Group 1:
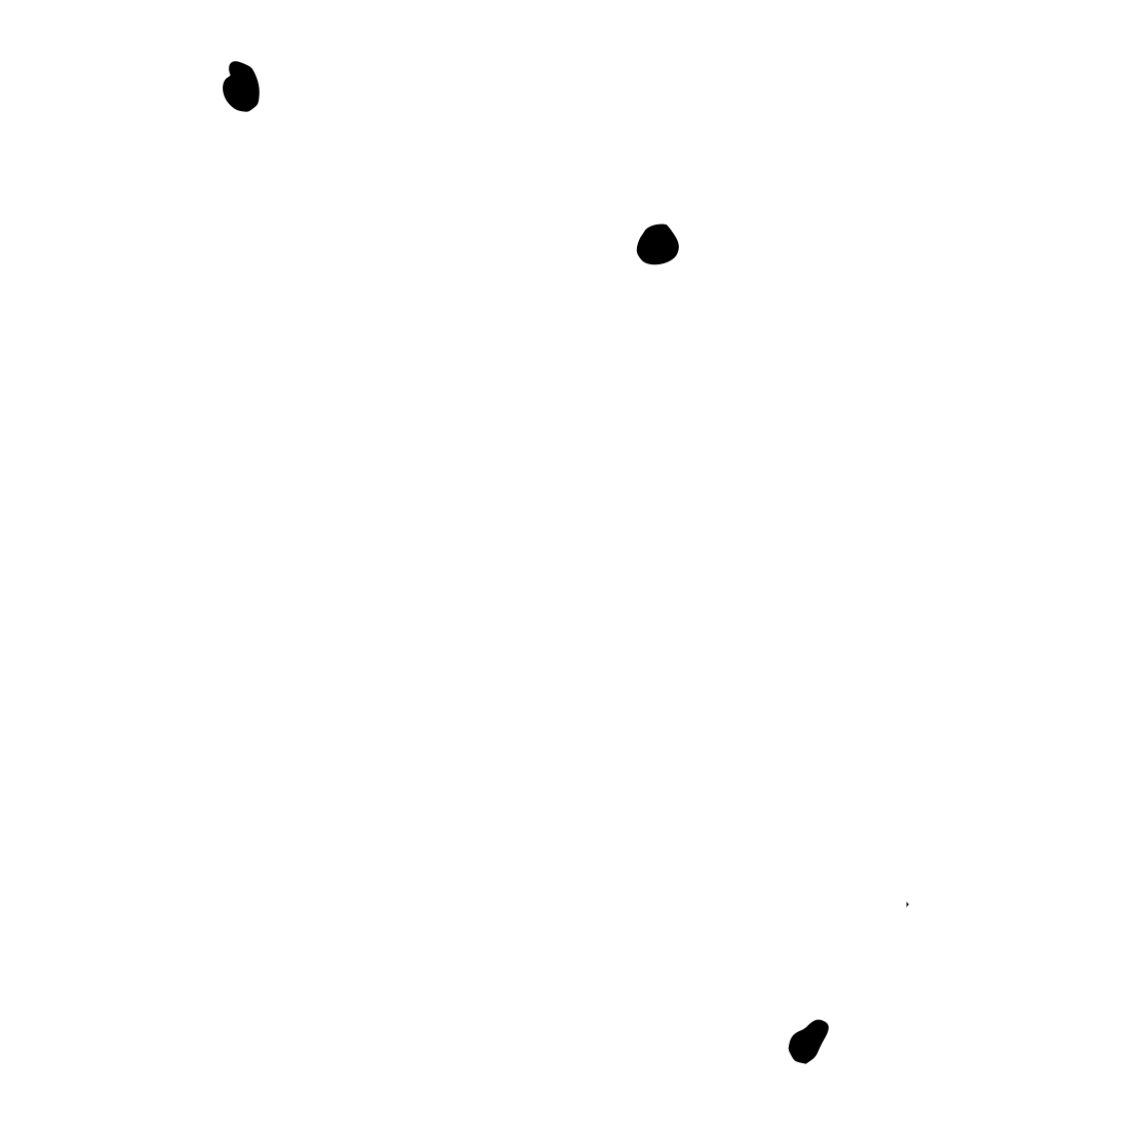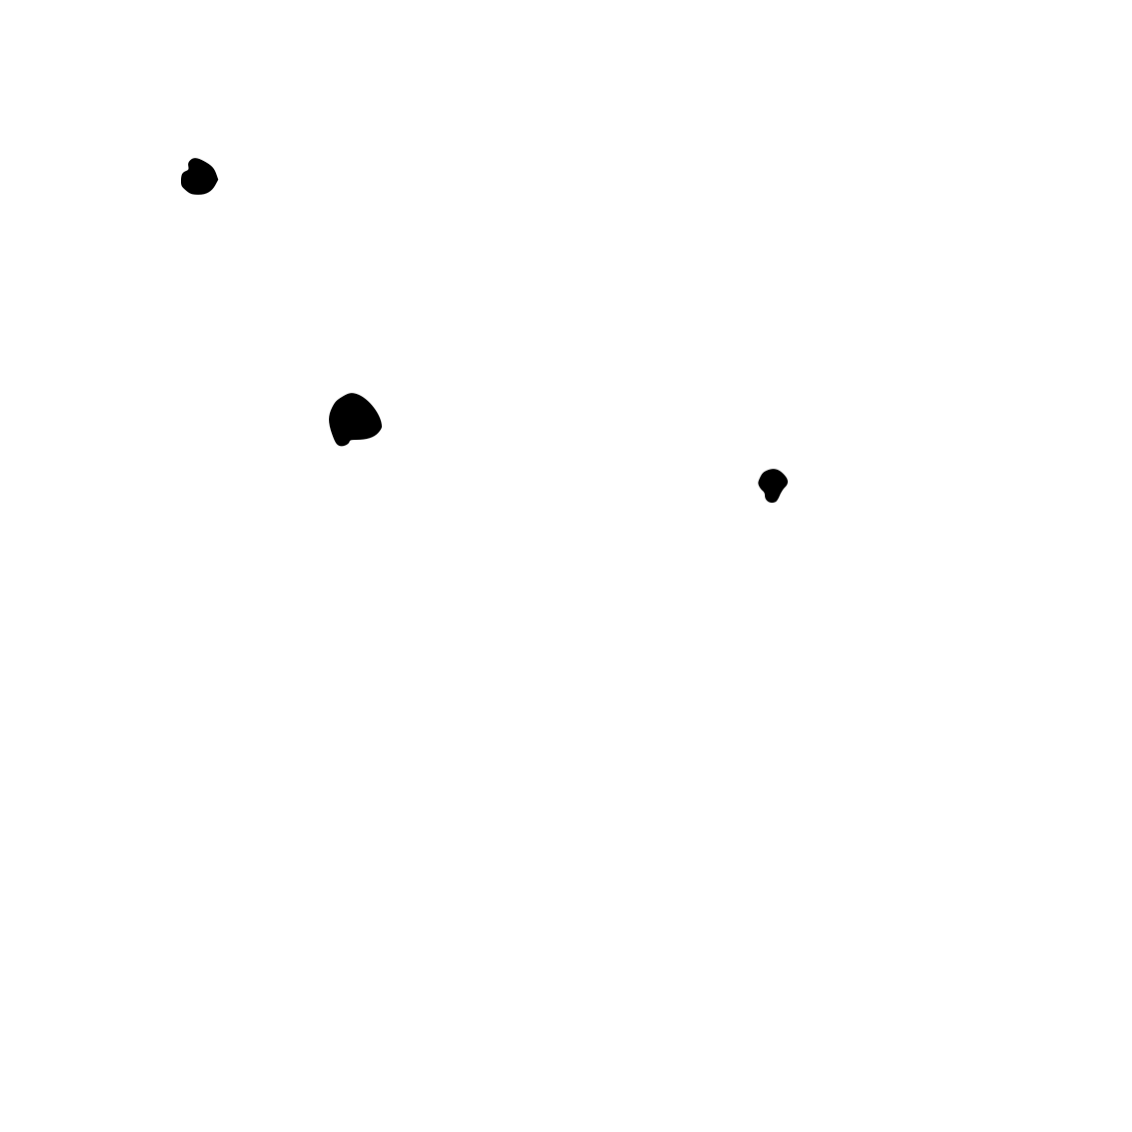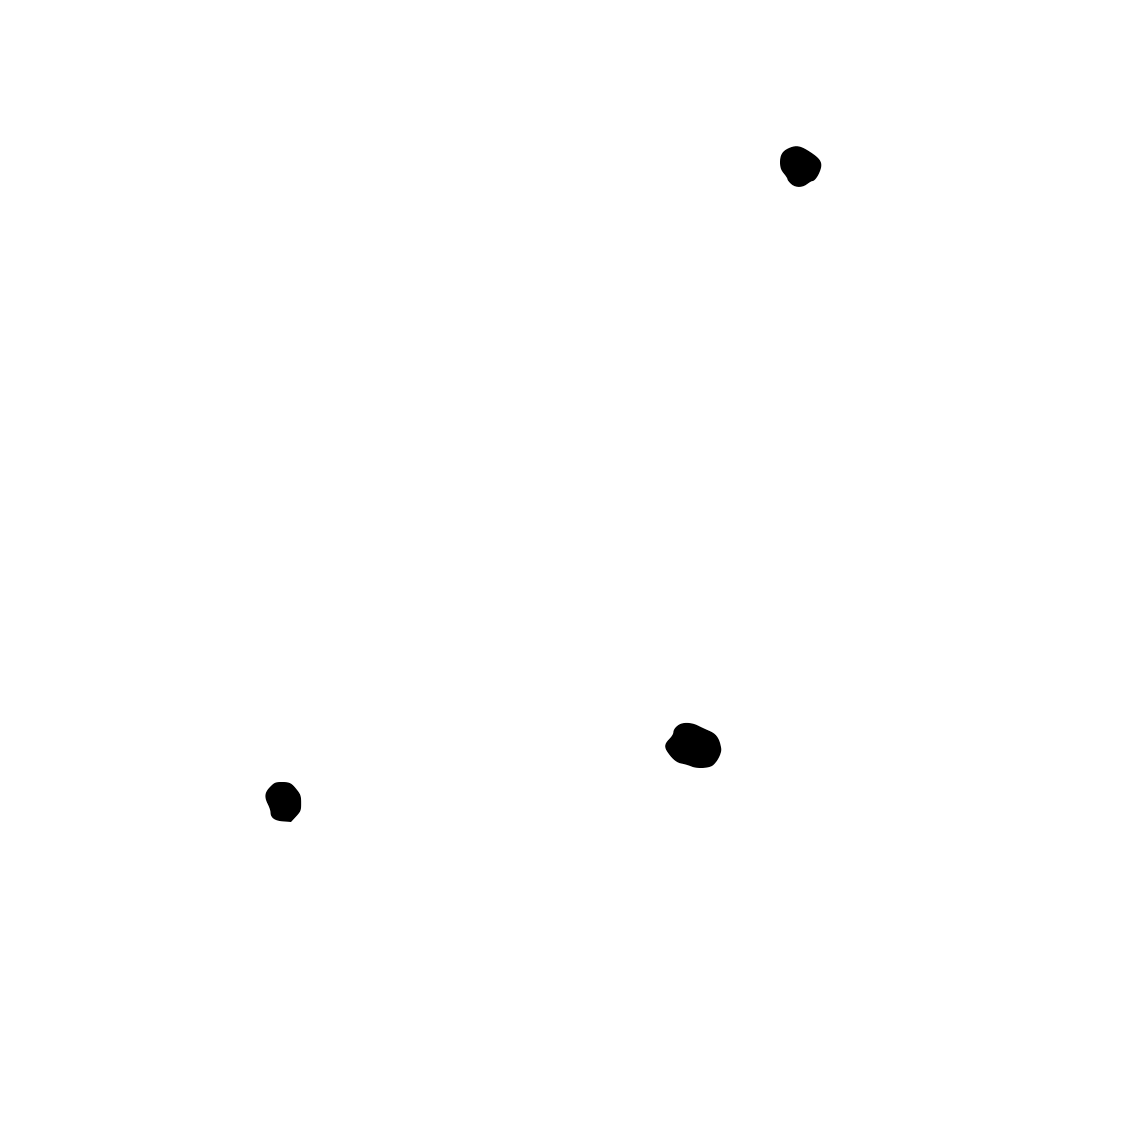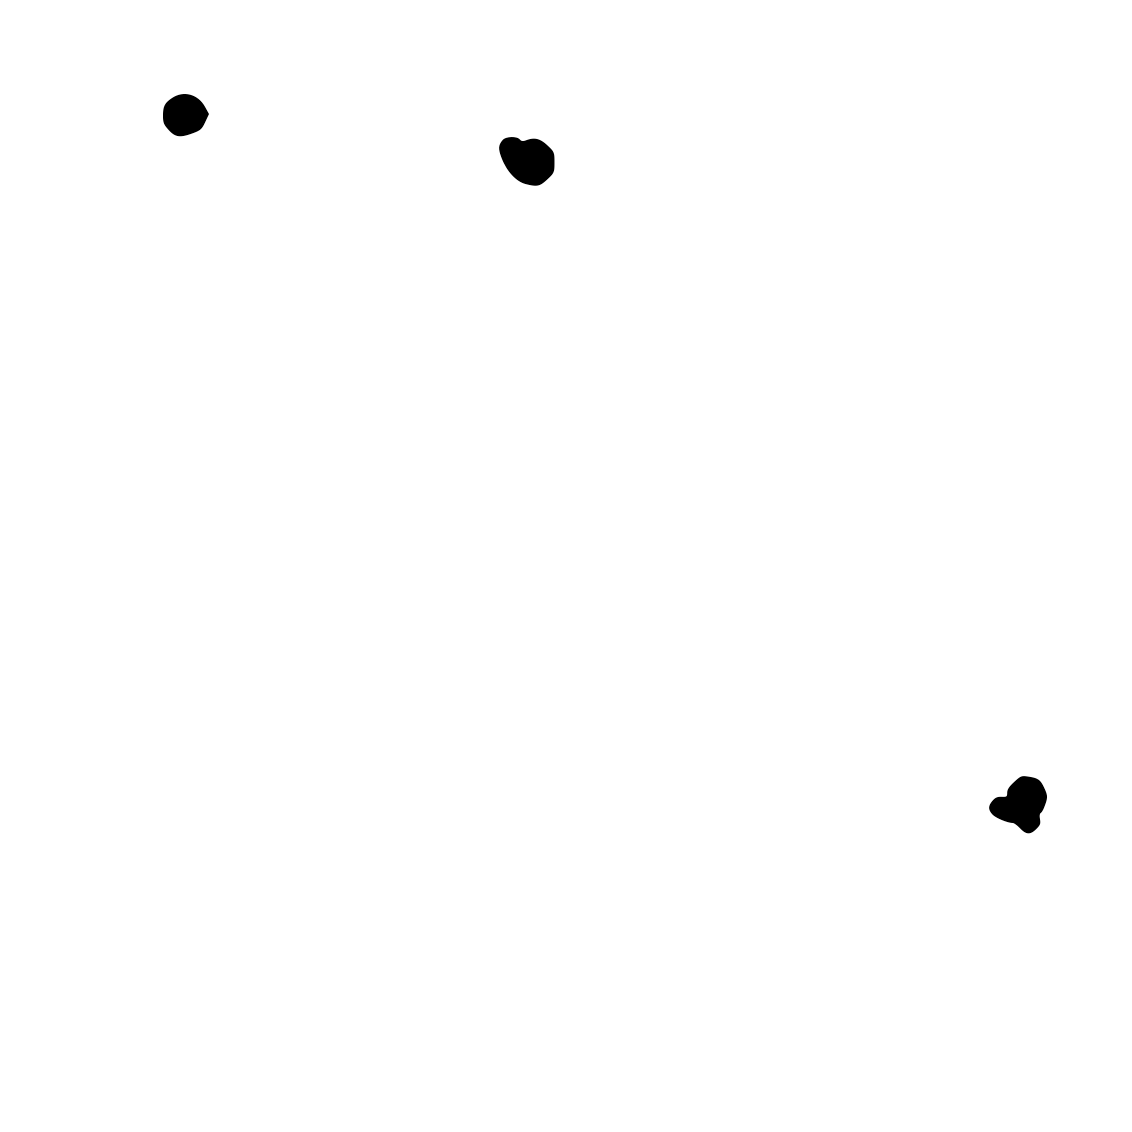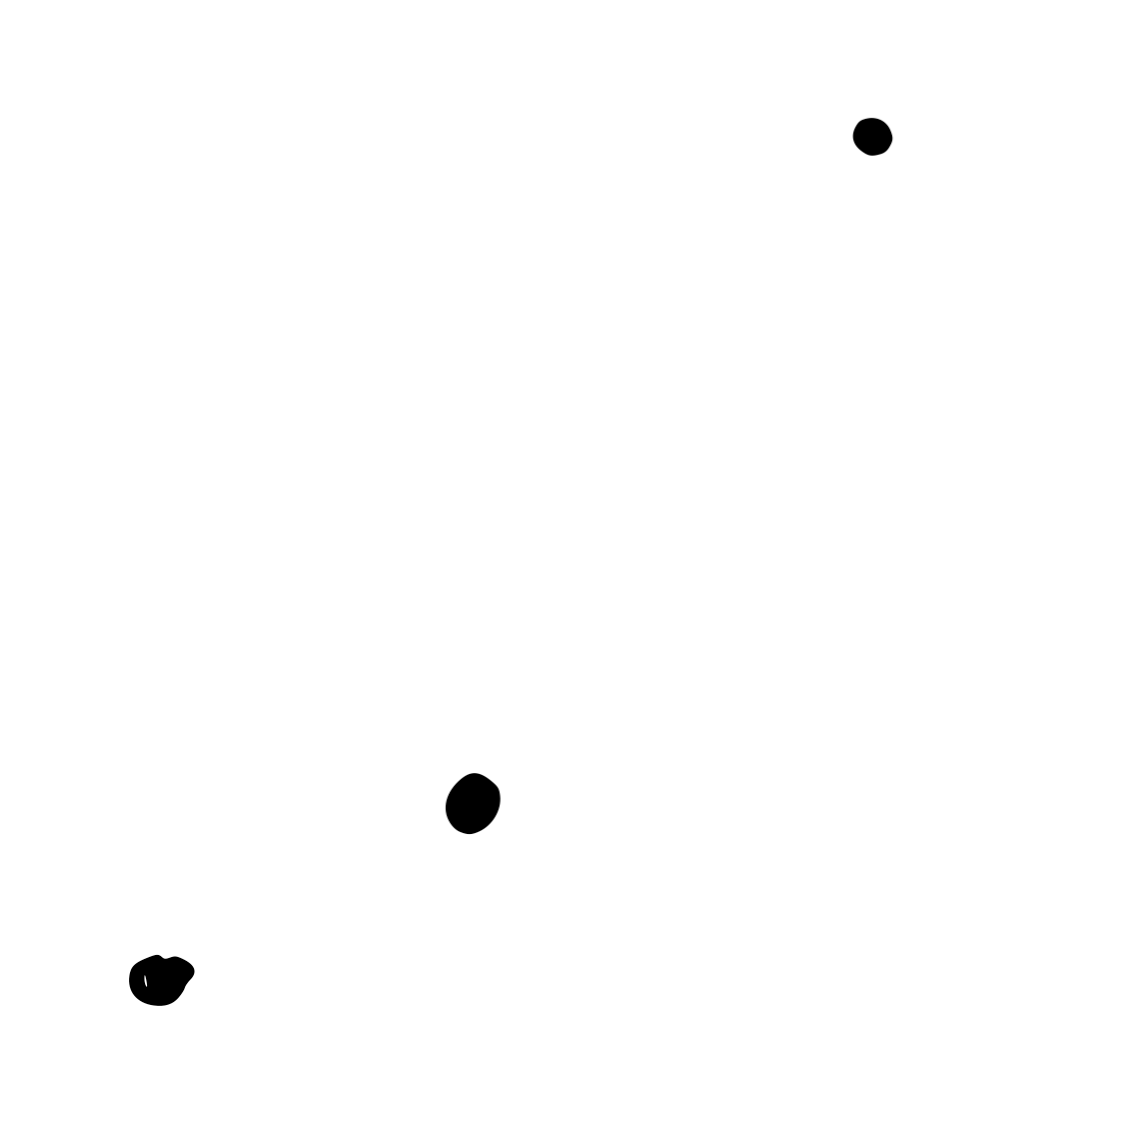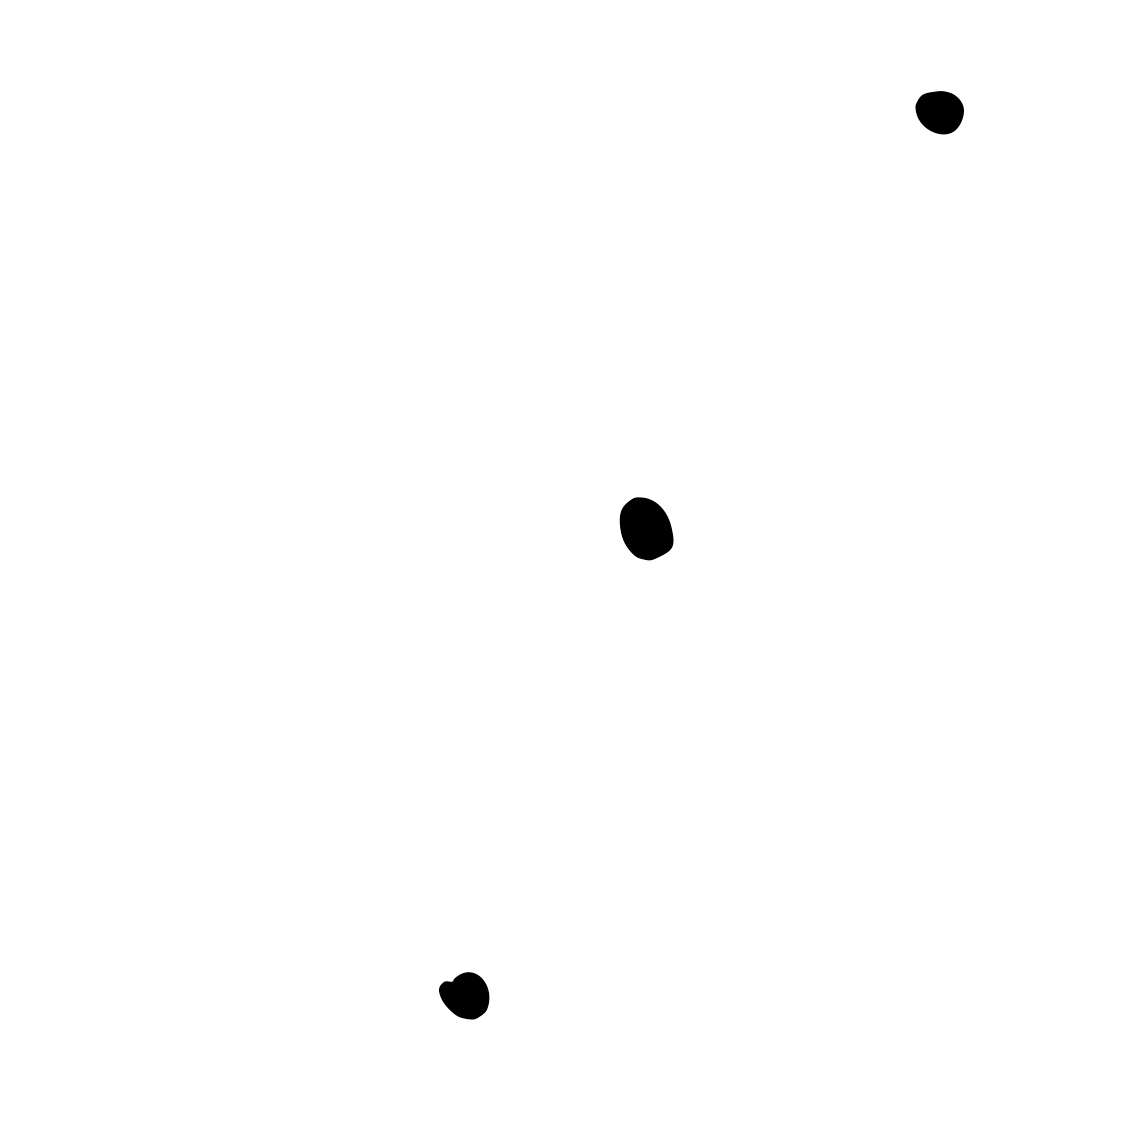
Group 2:
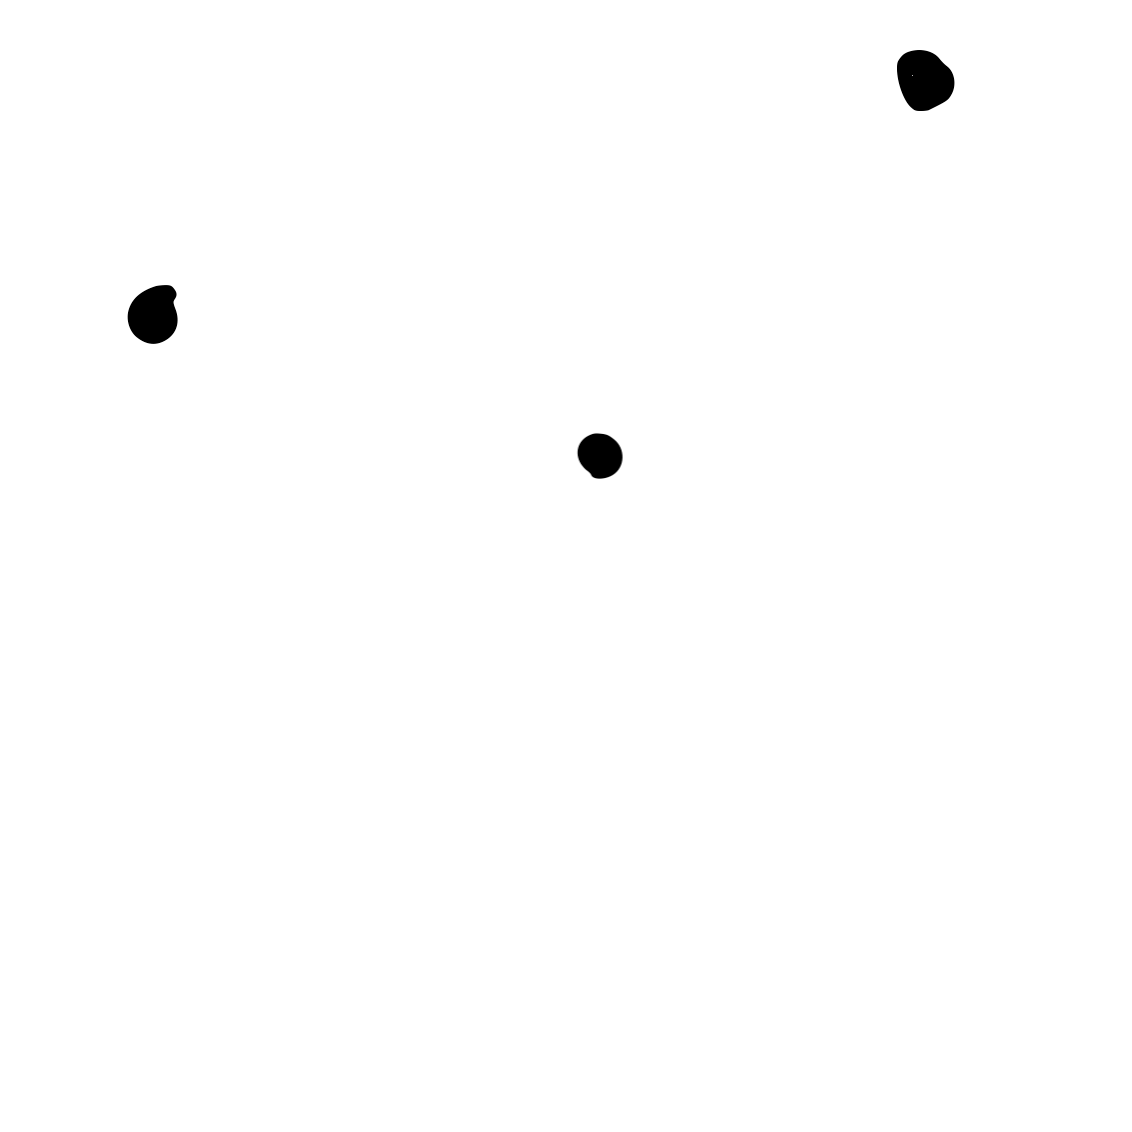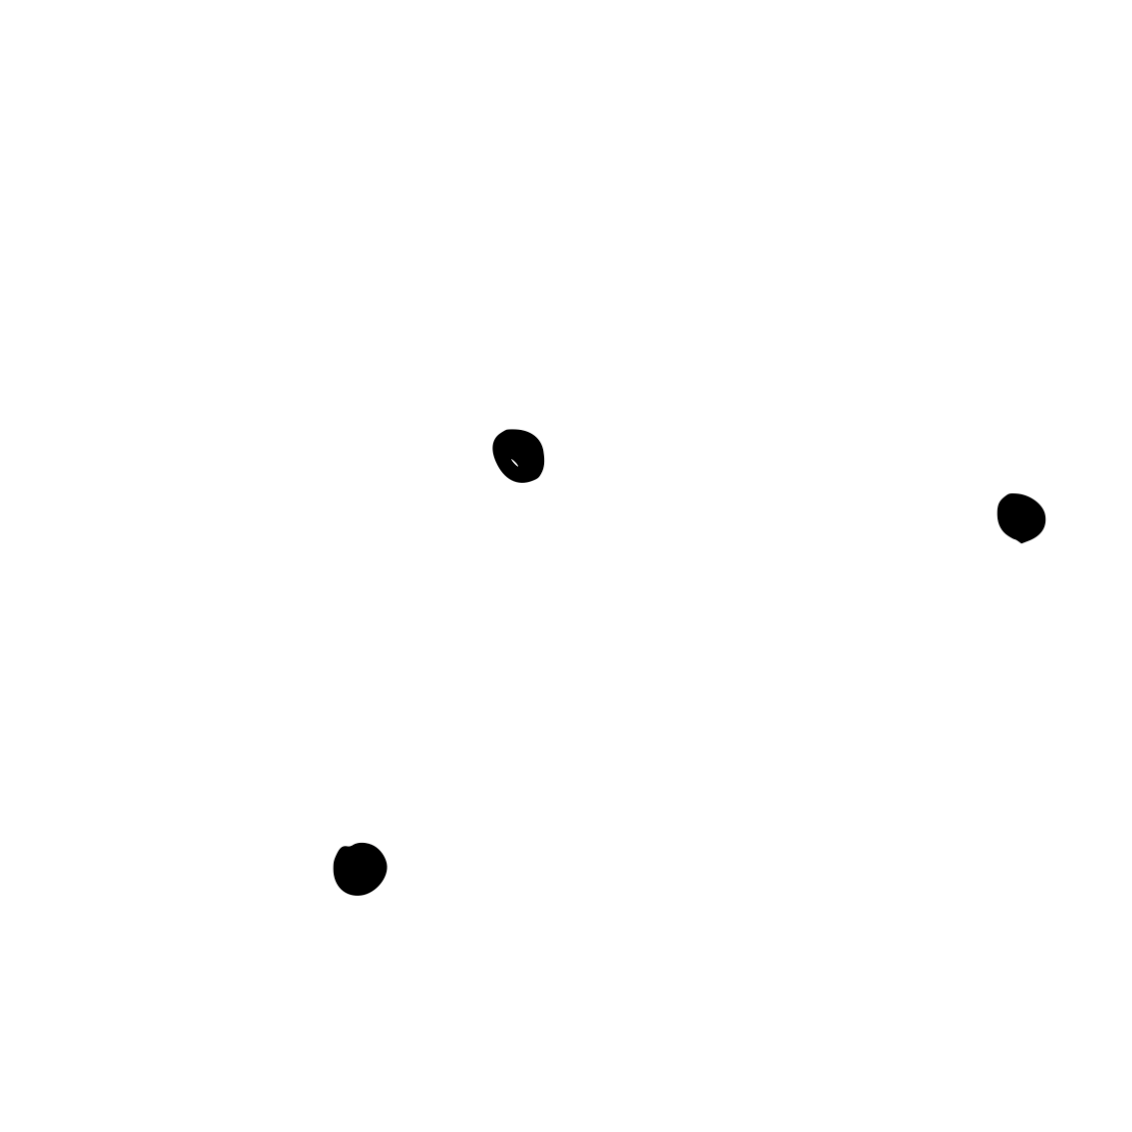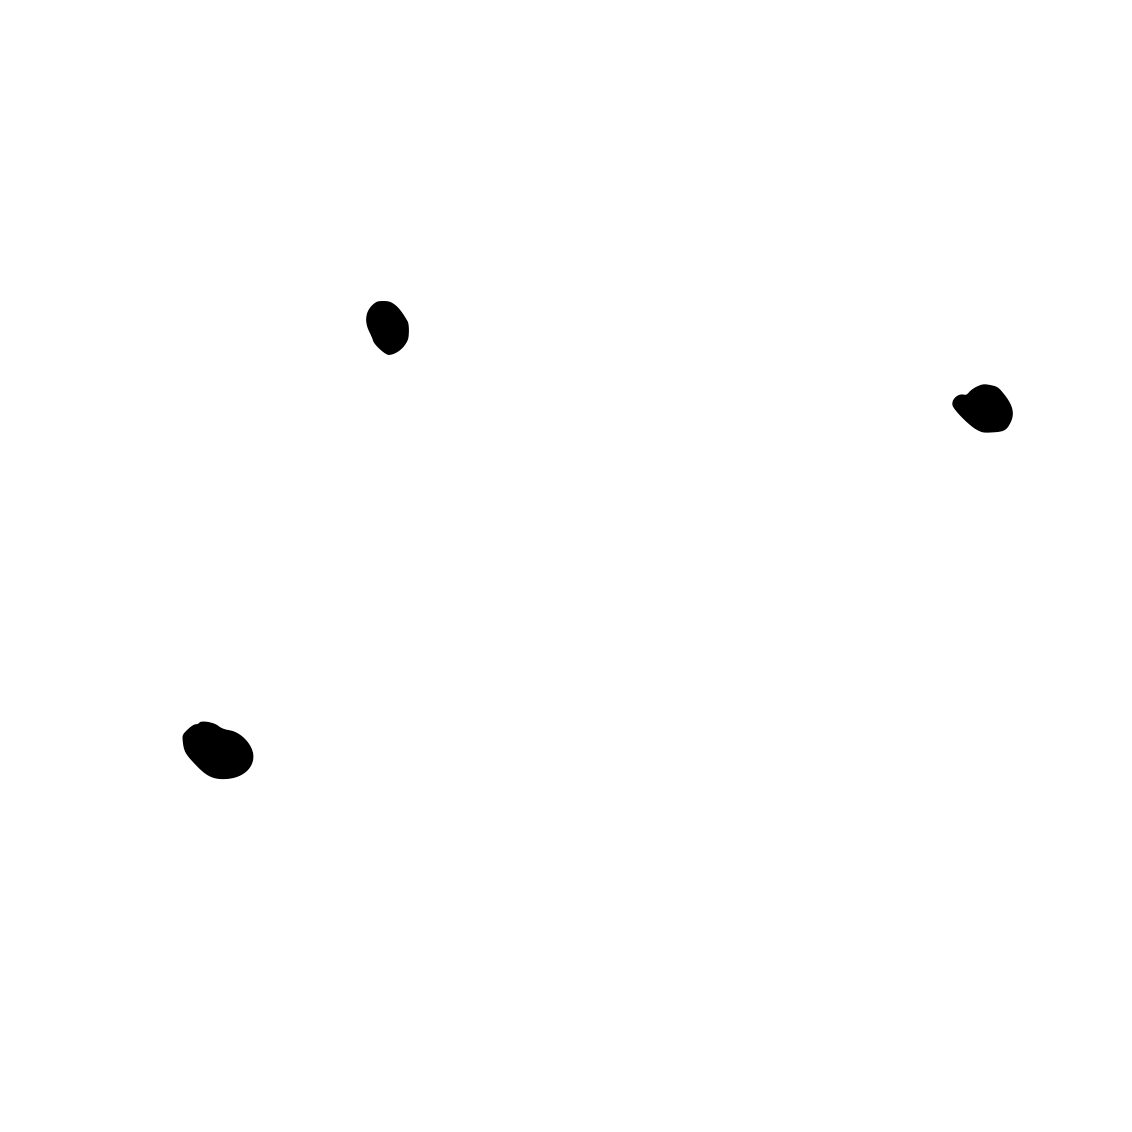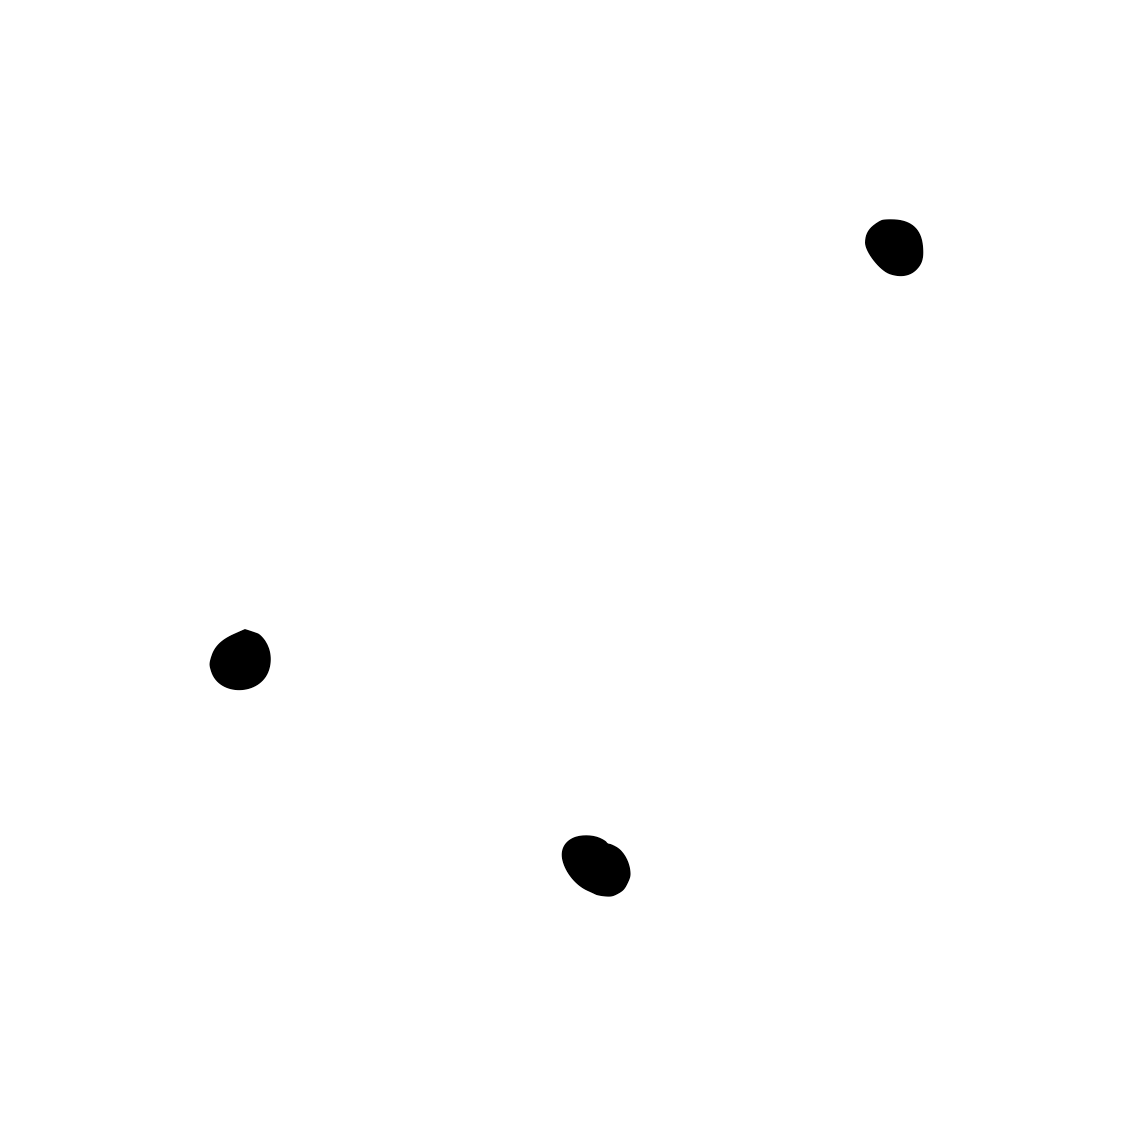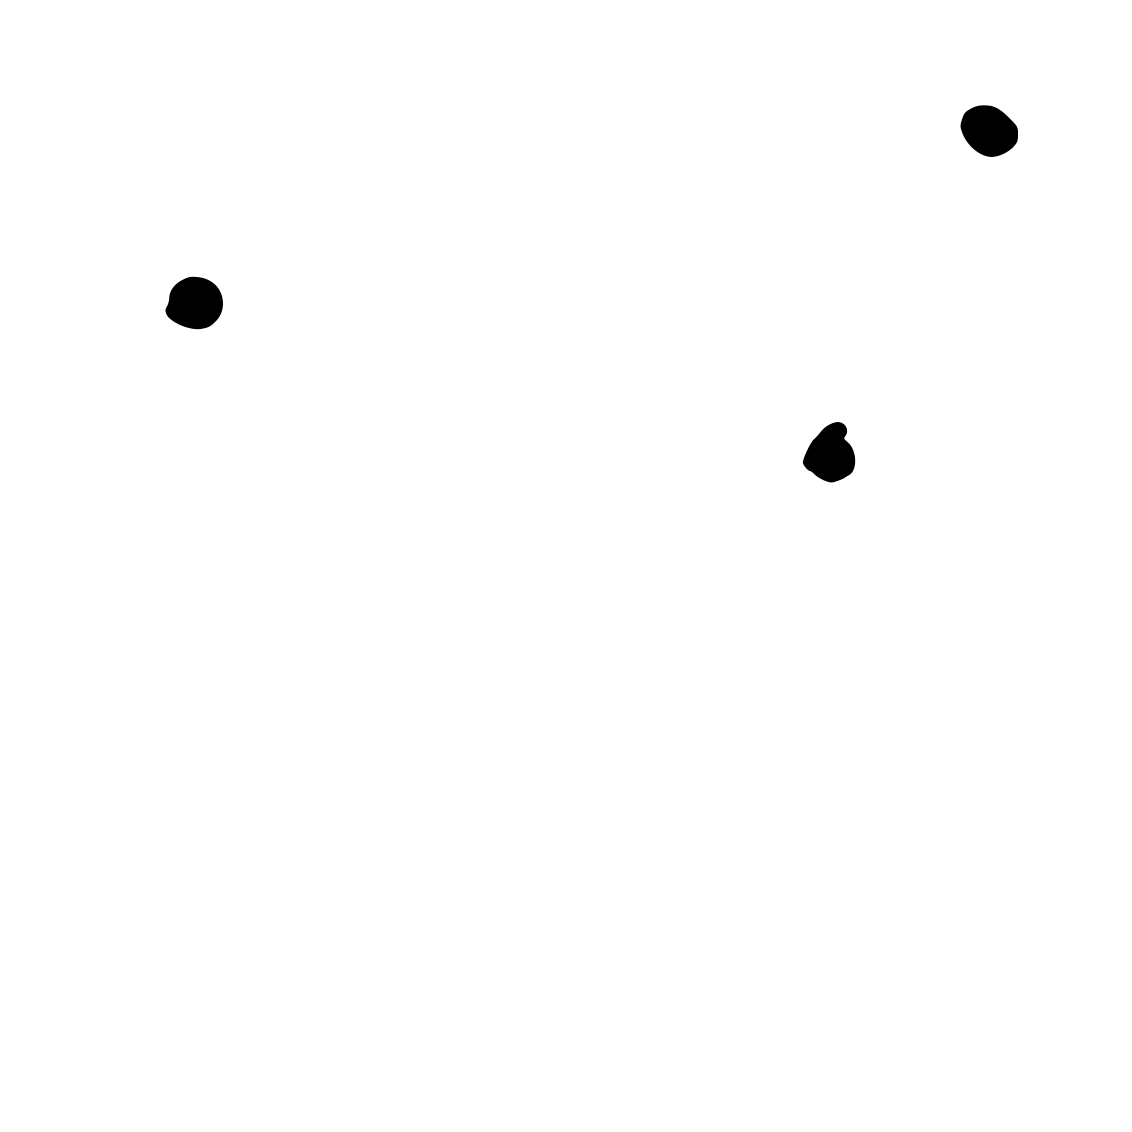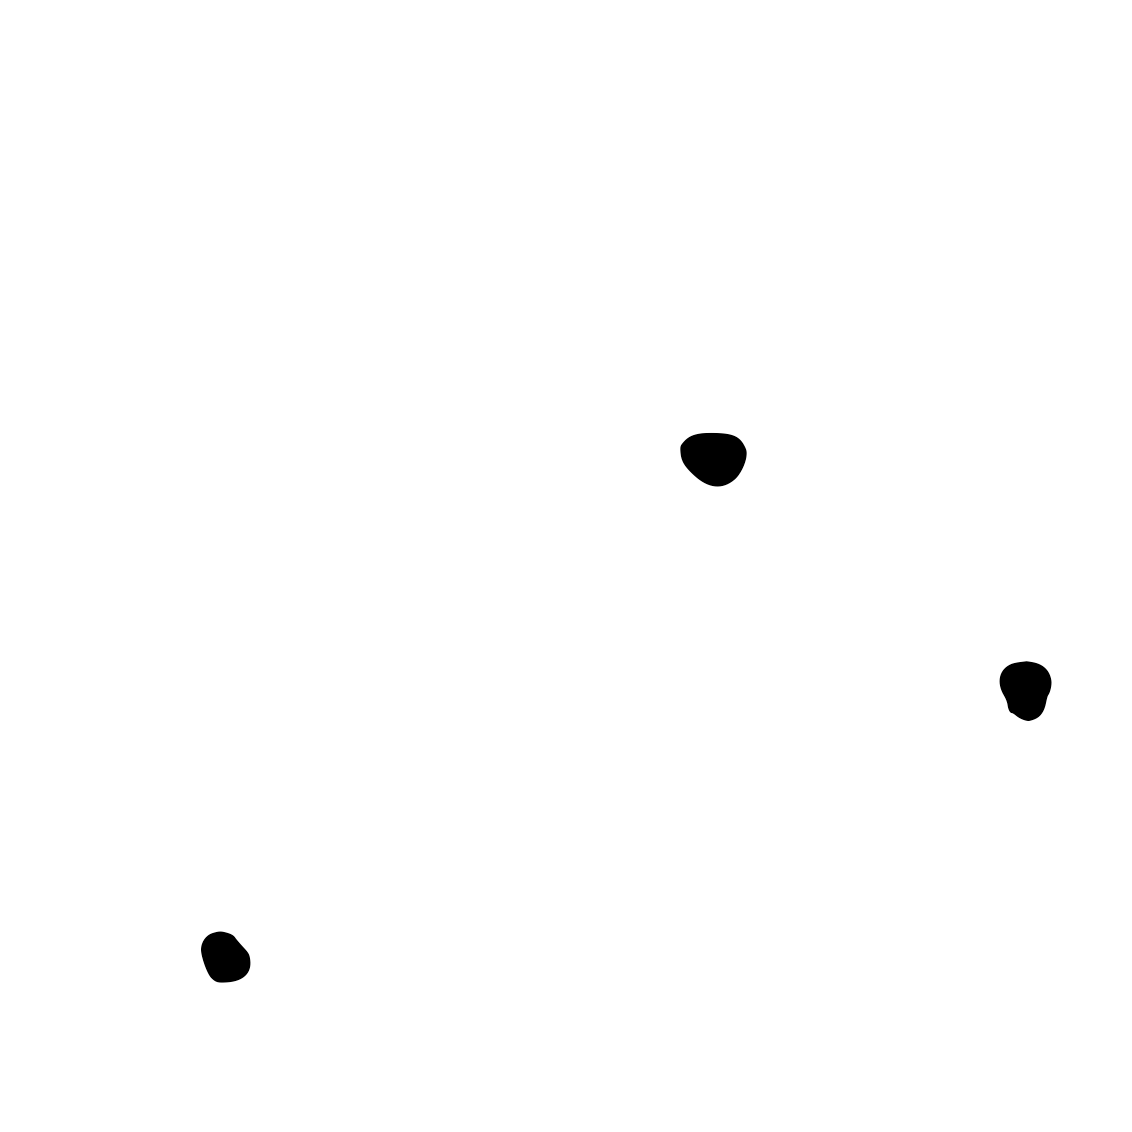
Rule separating the two groups: Point sequence that is increasing or decreasing in height vs. point sequence that alternates in height
Example: Reading from right to left in the first box on the left hand side: the 2nd dot is higher than the 1st, and the 3rd is higher than the 2nd, so the sequence of dots is strictly increasing in height.
Concepts: coordinate
Comments: All examples in this Problem are groups of 3 dots.

Any example where 2 adjacent dots have the same height would be ambiguously sorted.
Author: Leo Crabbe